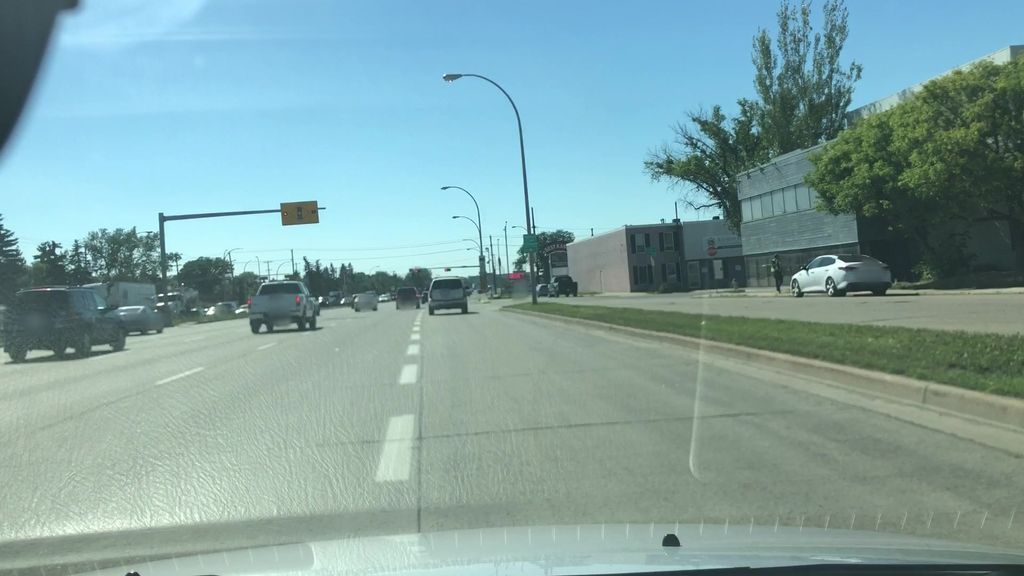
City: edmonton